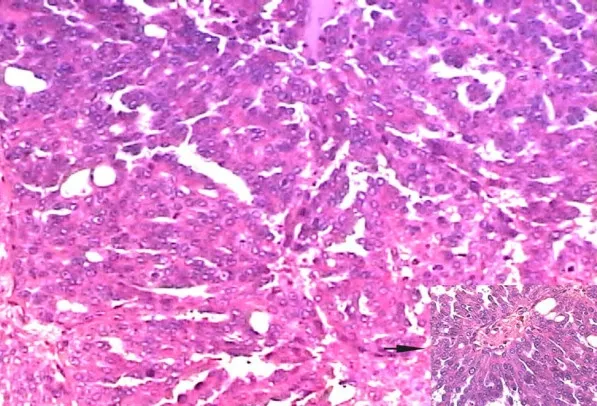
Photomicrograph of the tumor showing sheets of tumor cells arranged in papillary pattern and a papilla with fibrovascular core (inset) (H&E, x200).
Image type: pathology (h&e)